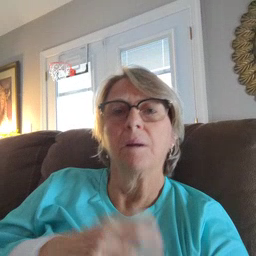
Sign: find